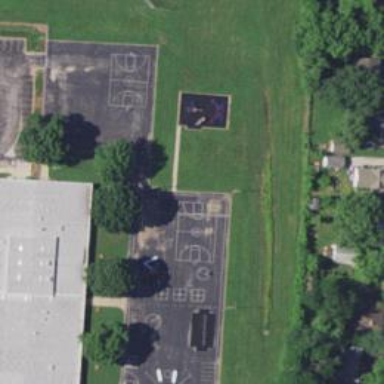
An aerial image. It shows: Schoolyard designated as leisure land.